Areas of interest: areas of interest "Park Square"
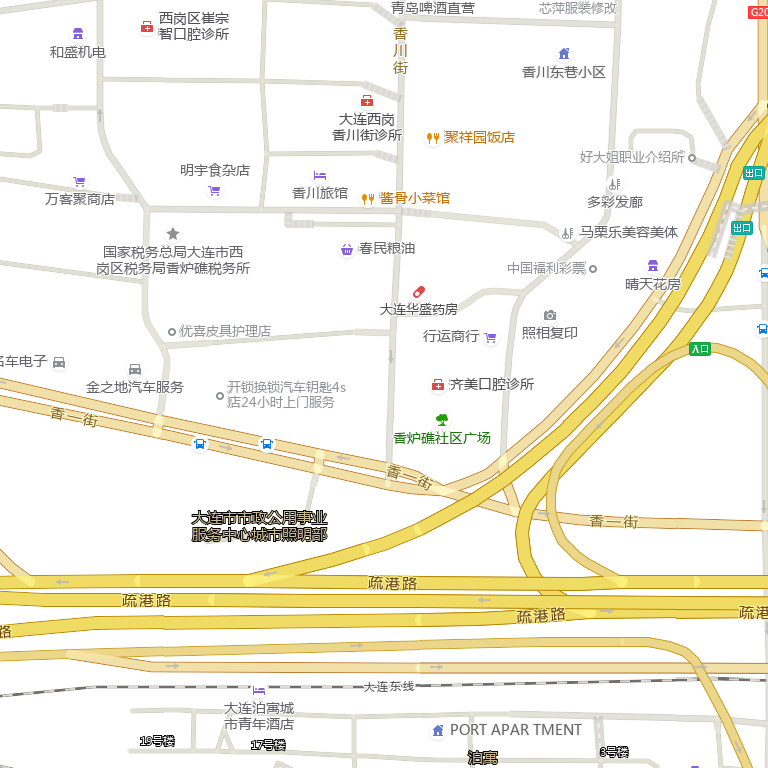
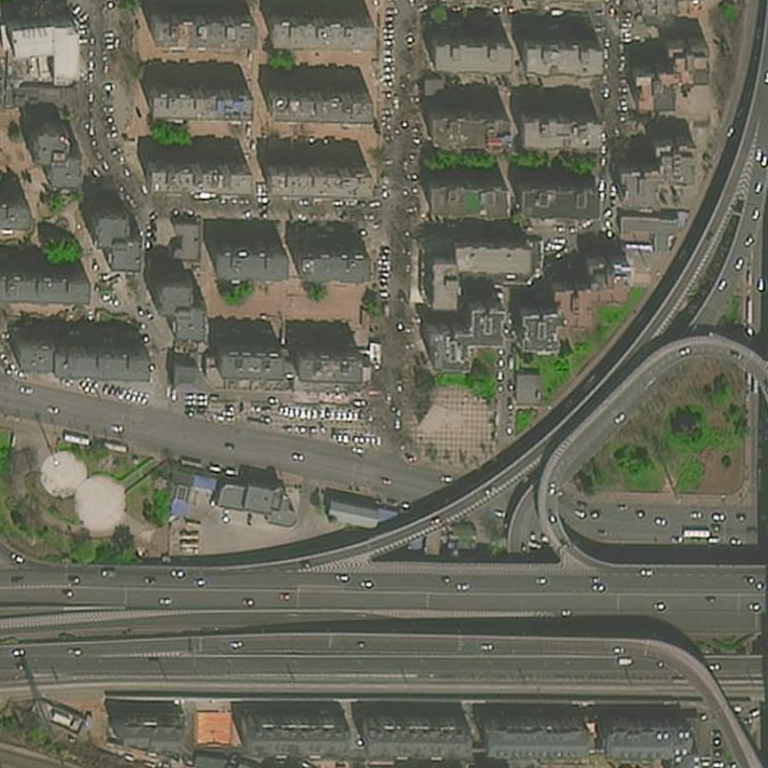